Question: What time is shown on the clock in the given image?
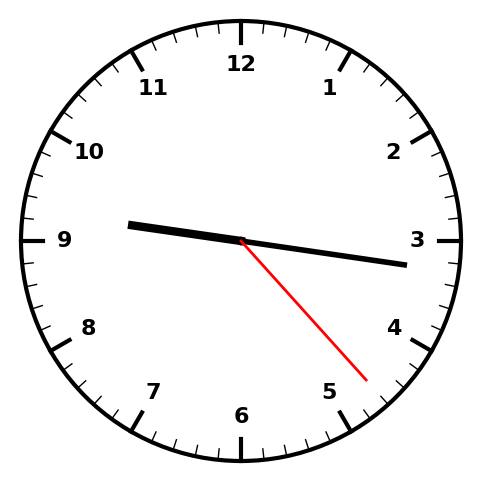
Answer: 09:16:23